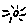
Label: sun